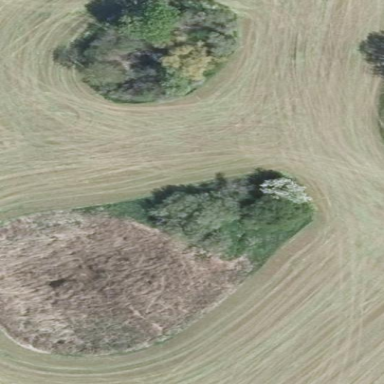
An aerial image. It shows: Beautiful meadow.